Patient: sex M, age 66
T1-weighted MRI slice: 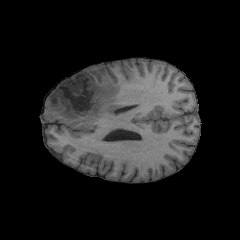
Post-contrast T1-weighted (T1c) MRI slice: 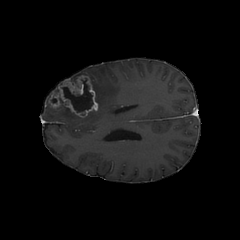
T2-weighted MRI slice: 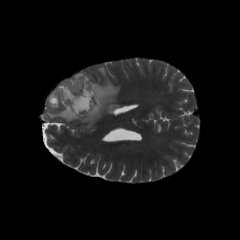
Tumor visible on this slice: yes
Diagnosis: Glioblastoma, IDH-wildtype
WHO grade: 4